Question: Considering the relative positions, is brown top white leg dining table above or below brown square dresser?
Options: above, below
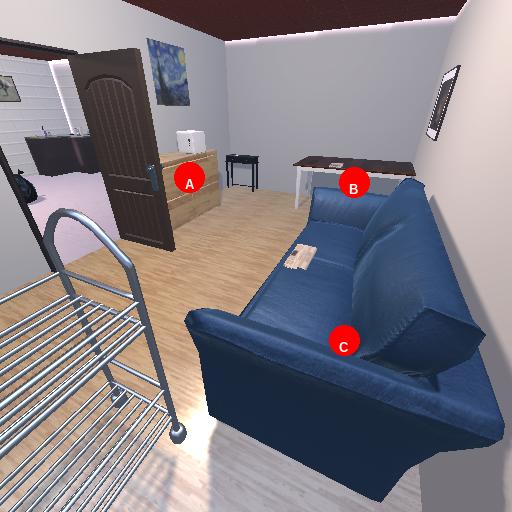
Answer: above